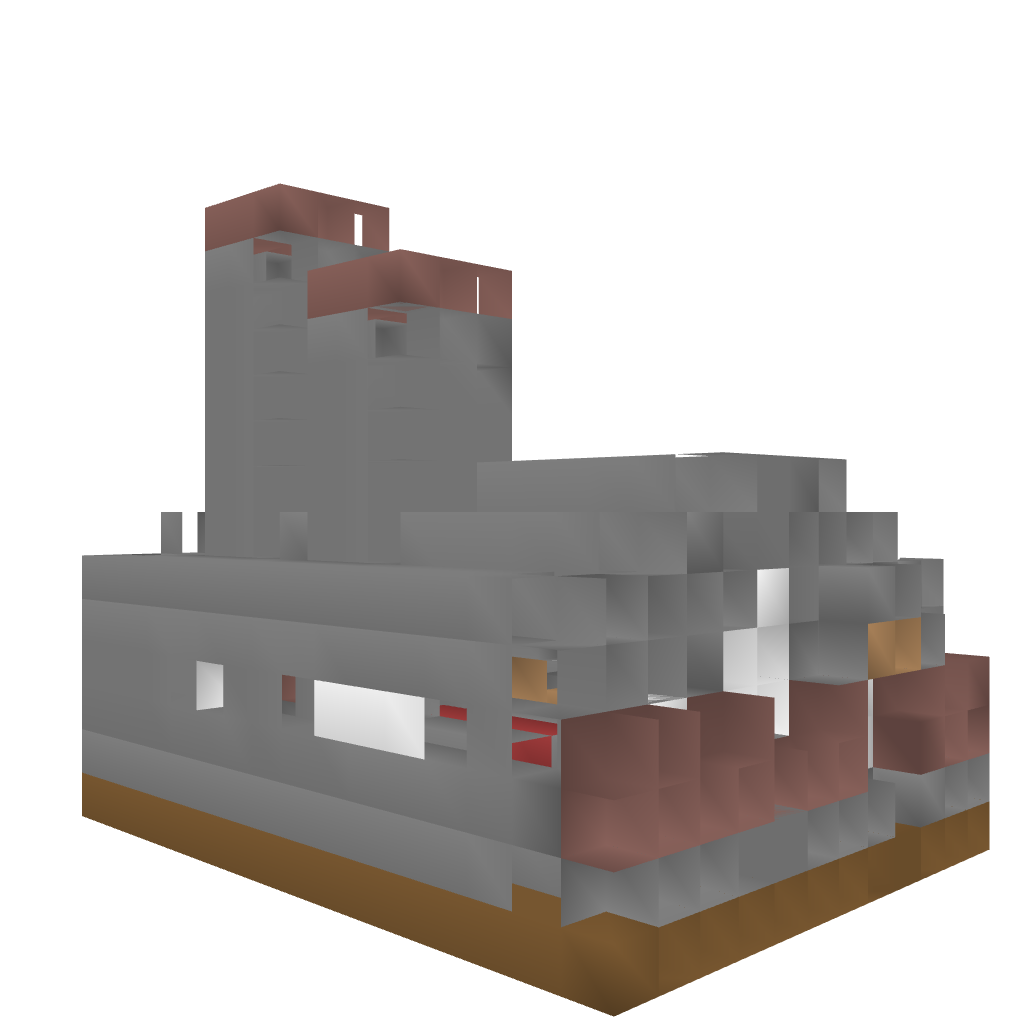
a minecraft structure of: Testificate Co. Ltd. Furnace &amp; Smithy bad low quality